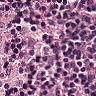
Metastatic tissue present: no